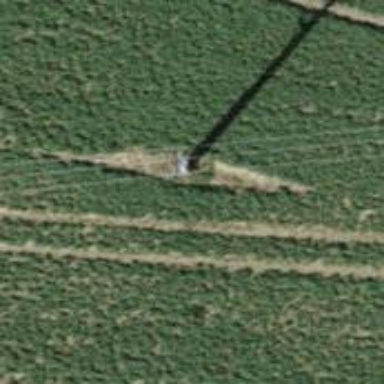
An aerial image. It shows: Concrete power pole.